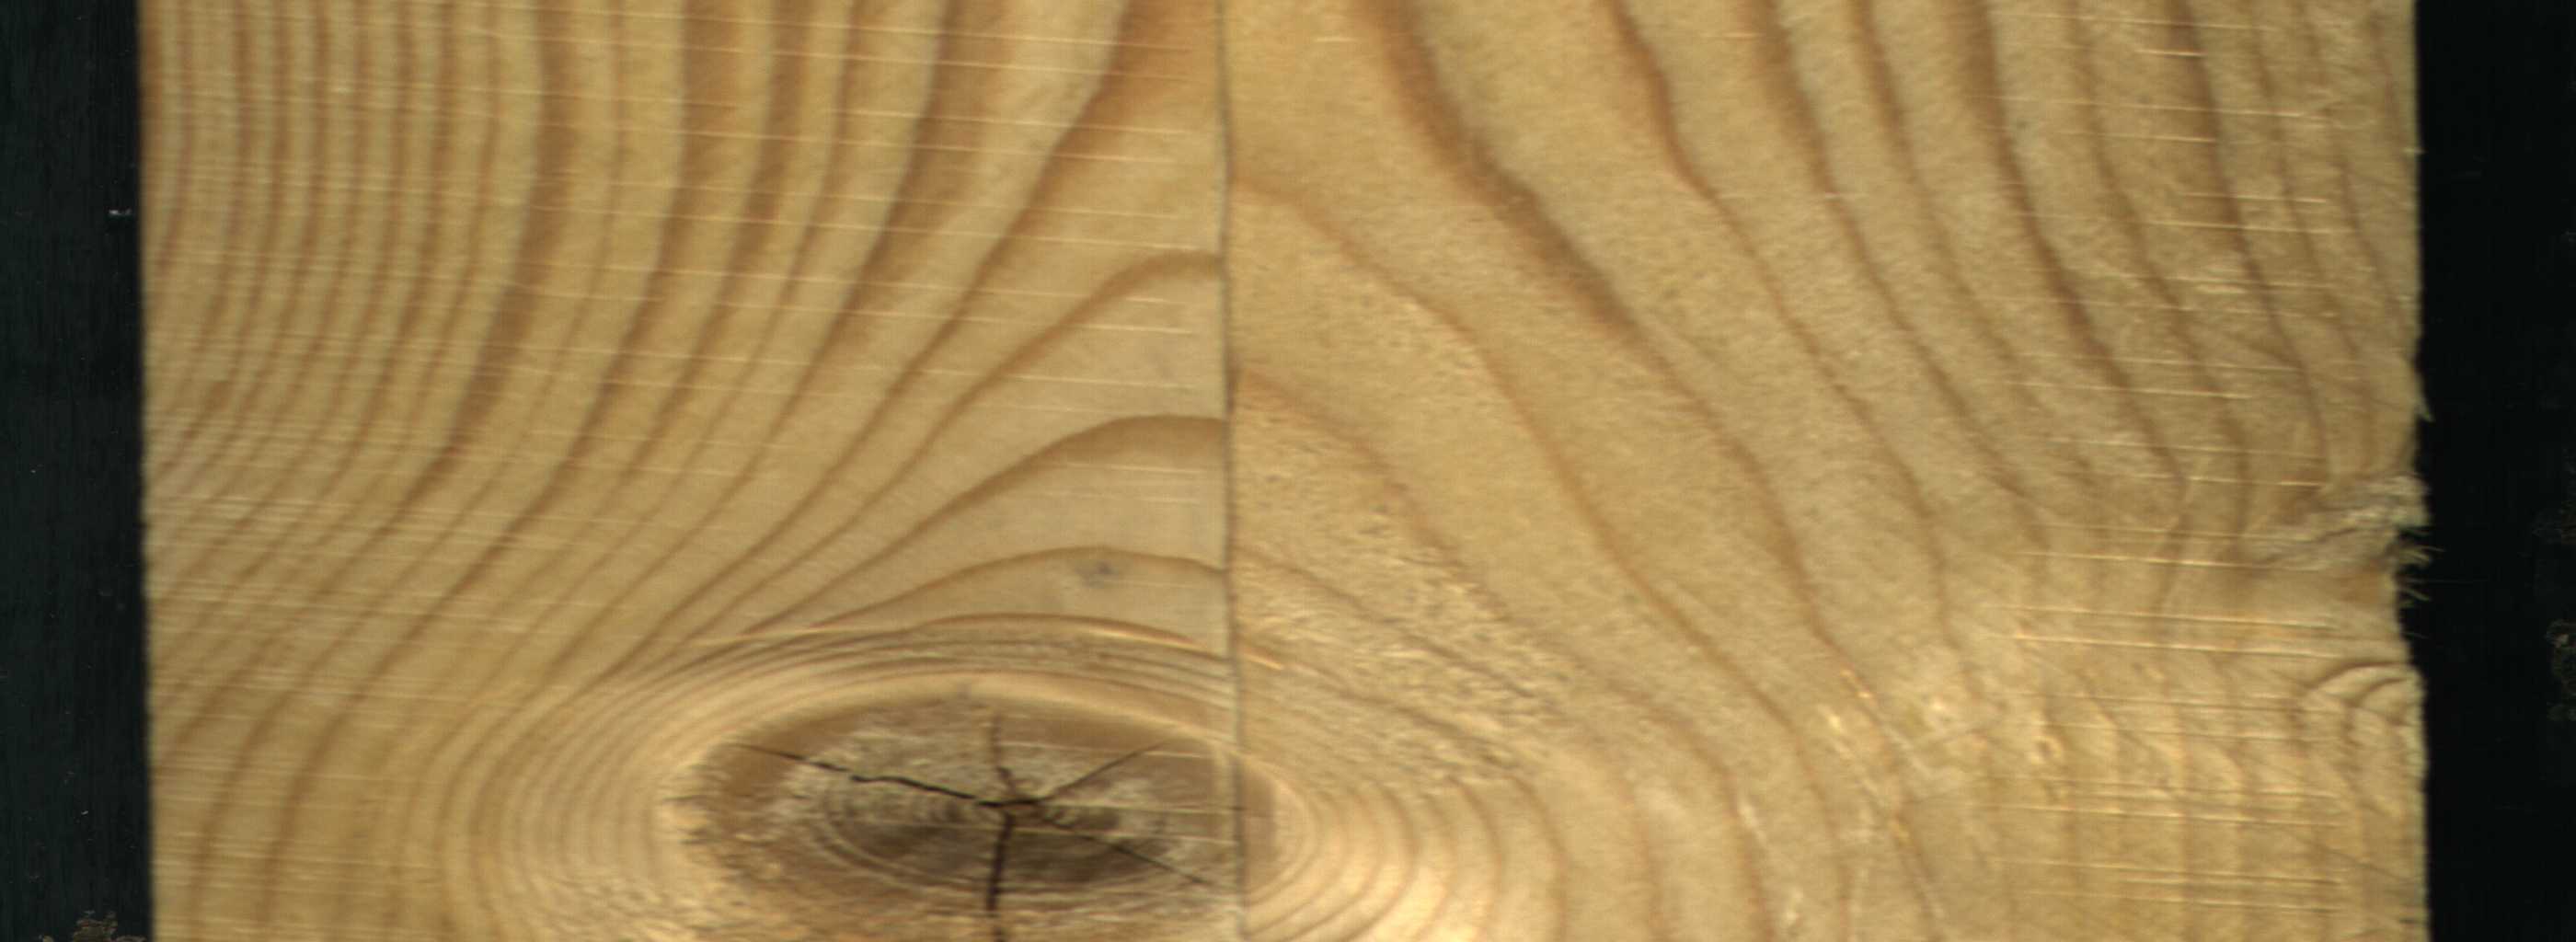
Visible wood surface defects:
knot_with_crack